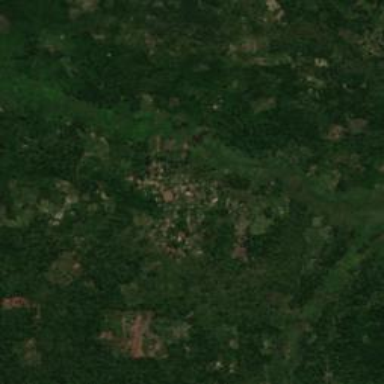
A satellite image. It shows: Village.